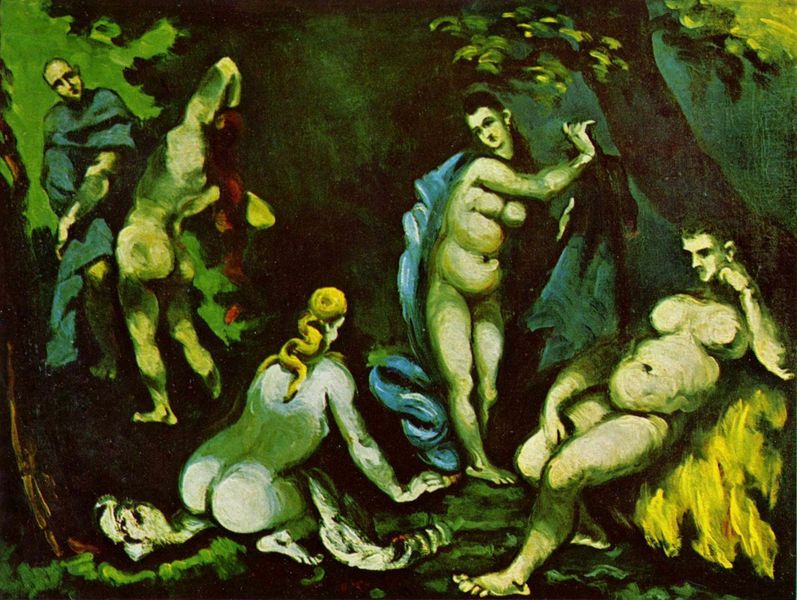
Titel: Versuchung des heiligen Antonius
Künstler: Paul Cézanne
Standort: Zürich.
Institution: Stiftung Sammlung E.G. Bührle
Schlagwörter: akt, baum, blau, blätter, dunkel, fuß, gemälde, haut, kopf, laub, mann, nackt, schatten, umhang, weiß, akte, baden, badende, bäume, cezanne, frauen, gelb, grün, impressionismus, landschaft, menschen, sitzen, bewegung, braun, brust, bunt, busen, damen, frau, haar, hell, hintergrund, köpfe, licht, männer, nacht, rücken, schwarz, türkis, gras, park, rot, tuch, wiese, expressionismus, malerei, blond, arm, arme, kleidung, stehen, öl, natur, stamm, büsche, pastos, boden, gewand, haare, stoff, tücher, decke, gewänder, blatt, tanzen, wald, genre, rund, garten, brüste, farbig, füße, gesäß, frauenakt, kauern, liegen, moderne, abstrakt, farben, modern, farbe, formen, rast, beobachter, dick, füllig, freizeit, handtuch, nabel, bauch, nackte, liegend, scham, zehen, leuchten, fett, bad, rothaarig, vier, nacktheit, unbekleidet, expressionistisch, lichtung, mollig, dynamik, kontraste, verführung, üppig, sonnenflecken, versuchung, faun, nymphen, priester, schlangen, urwald, mönch, hain, beleibt, fröhlich, grüntöne, sünde, mars, unförmig, forst, bäuche, ligen, spanner, dreiergruppe, wülste, matel, langhaarig, preister, füss, damen im park, dickbäuchig, faunen, raseen, usen, po, gesäs, rore haare, #schwarz, rubenesk